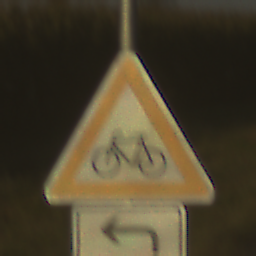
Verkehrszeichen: RadverkehrRechts
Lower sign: RichtungsangabeDurchPfeile2
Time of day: SunriseSunset
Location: Outdoor (RoadRail)
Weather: Clear
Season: NotSpecified
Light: Natural